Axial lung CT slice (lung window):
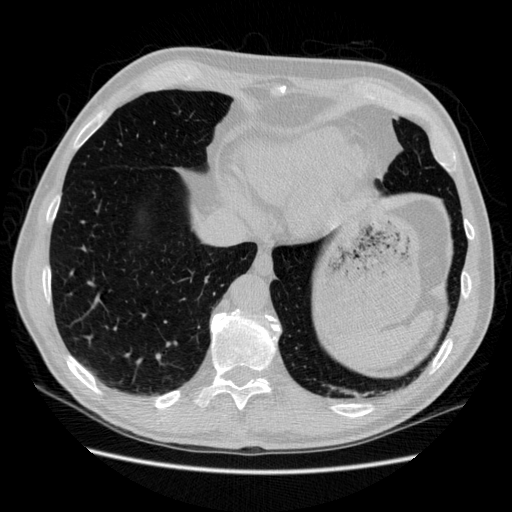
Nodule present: no